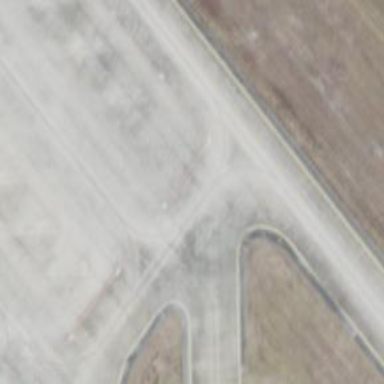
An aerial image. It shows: Asphalt taxiway at the airport.